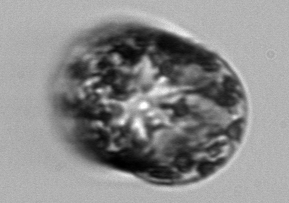
Label: Guinardia_flaccida